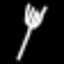
Label: fork